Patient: sex M, age 45
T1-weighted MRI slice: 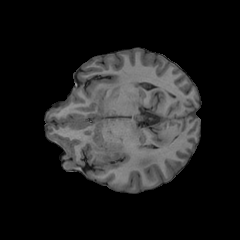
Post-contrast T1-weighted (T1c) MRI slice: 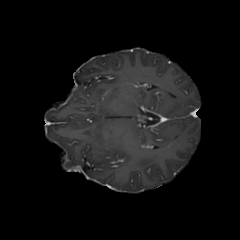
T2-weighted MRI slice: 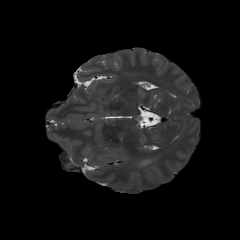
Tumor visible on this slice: yes
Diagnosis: Astrocytoma, IDH-wildtype
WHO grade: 2